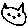
Label: cat